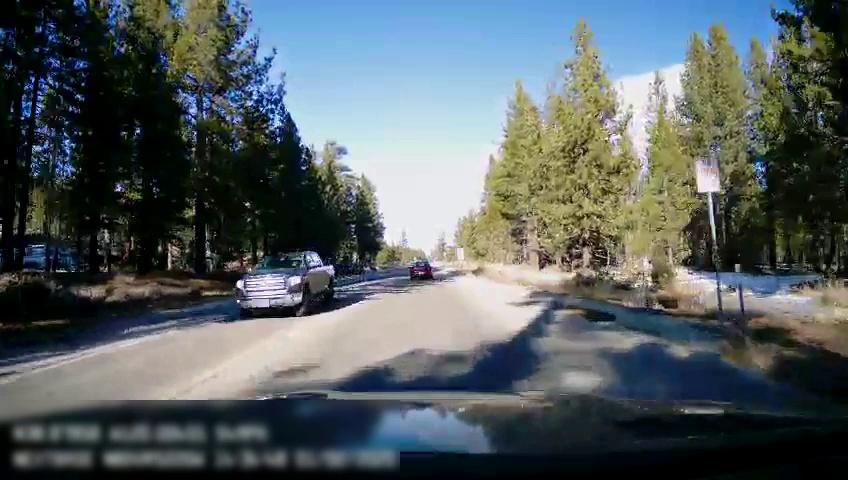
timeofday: Day
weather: Sunny
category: Drivable Space
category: Vehicles | Car
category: Vehicles | Truck
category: Lanes | Opposite Lane
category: Traffic | Signs